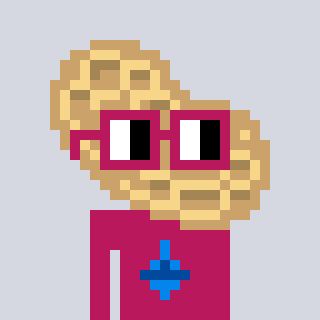
a pixel art character with square dark red glasses, a peanut-shaped head and a darkpink-colored body on a cool background